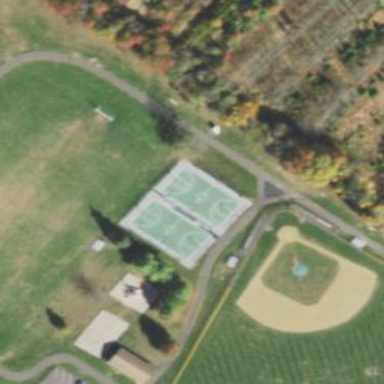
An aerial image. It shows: Basketball court on leisure land pitch.